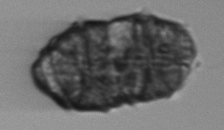
Label: Margalefidinium